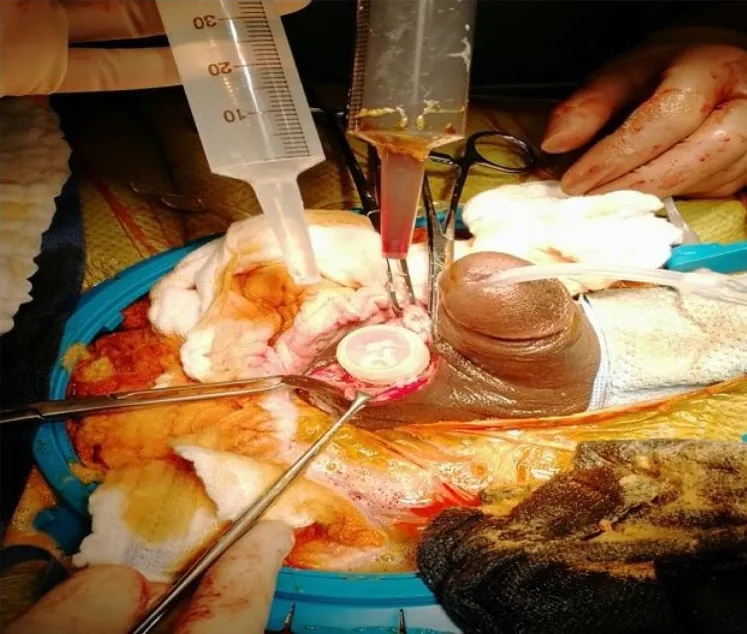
Antimicrobial and antiseptic solutions used in irrigation and the penis is fully erected after a successful prosthesis recycling.
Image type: medical_photograph (other_medical_photograph)